Question: I have a job in Talend Open Studio. It supposed to be counting filtered input rows and storing it in adequate variable. The input file is csv. Later I use tMap to take only rows from selected day:

And then I'm stuck. I just need an array (or array map?) with 24hrs (values 0-23) and increment them everytime the time matches.
How do I implement an array in Talend which I can use inside tMap (I can use third party library)? Or is there some other way of doing that? I want to output those variables values to csv.
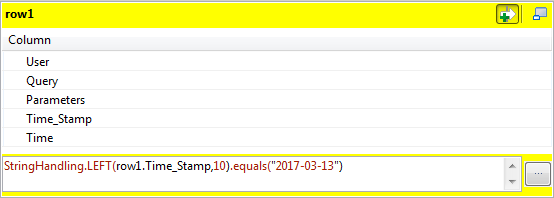
Answer: If I understand your description correctly, you want to sum all columns which do have a specific hour value. You could use a combination of and .
First, you would define a tMap with 24 columns on the right side. Row for row, this would only be filled if a condition is met, e.g.
'''
TalendDate.getPartOfDate("HOUR",row1.Time_Stamp) == 0
'''
into ,
'''
TalendDate.getPartOfDate("HOUR",row1.Time_Stamp) == 1
'''
into etc. up to .
Now connect the and sum every hour column in the "Operations" box. This should result in only one row with all the counted hour entries.